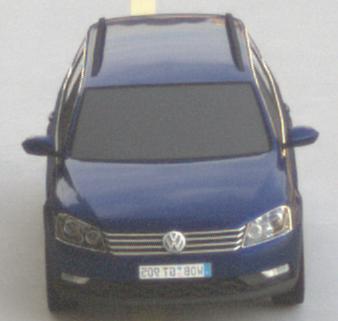
Make: VW
Model: Passat Alltrack 1.8 TSI
Detailed model: Passat (B7) Alltrack
Model produced from: 2012/03
Model produced until: 2013/06
Doors: 5
Color: blue
Road condition: dry road
Daytime: morning or afternoon
Contrast: medium contrast